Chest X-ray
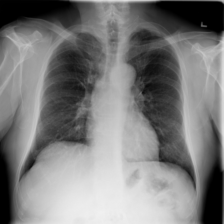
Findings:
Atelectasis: negative
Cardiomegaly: negative
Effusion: negative
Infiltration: negative
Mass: negative
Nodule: negative
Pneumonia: negative
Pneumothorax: negative
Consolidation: negative
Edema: negative
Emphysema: negative
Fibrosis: negative
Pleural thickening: negative
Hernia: negative